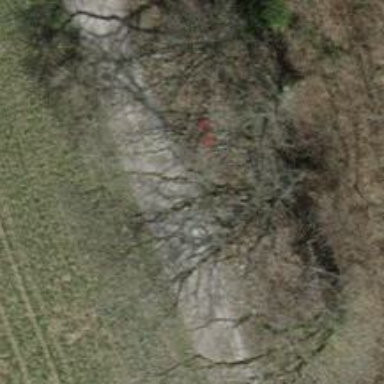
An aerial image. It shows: Red bench.